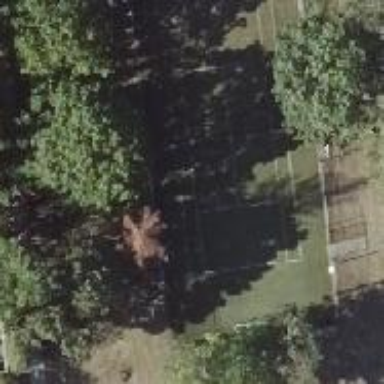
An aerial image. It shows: Tennis court on the leisure land pitch.